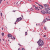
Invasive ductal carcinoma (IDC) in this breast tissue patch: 1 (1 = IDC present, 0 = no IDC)